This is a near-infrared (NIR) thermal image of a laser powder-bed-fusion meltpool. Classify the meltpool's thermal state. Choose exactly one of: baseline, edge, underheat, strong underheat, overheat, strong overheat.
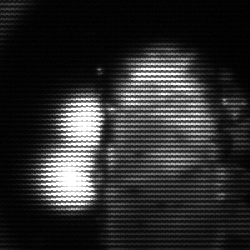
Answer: strong underheat